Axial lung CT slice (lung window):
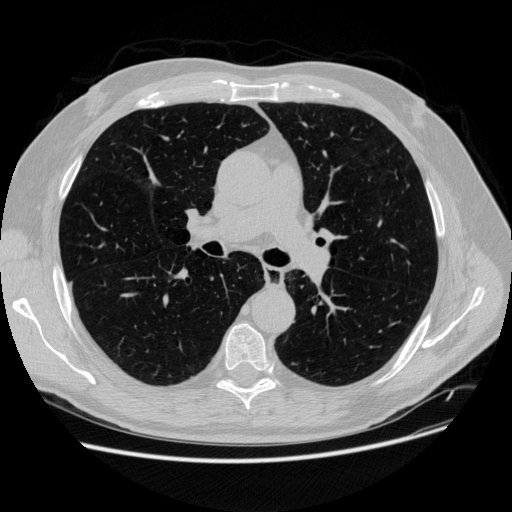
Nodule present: no